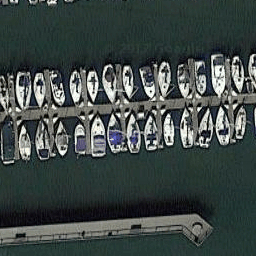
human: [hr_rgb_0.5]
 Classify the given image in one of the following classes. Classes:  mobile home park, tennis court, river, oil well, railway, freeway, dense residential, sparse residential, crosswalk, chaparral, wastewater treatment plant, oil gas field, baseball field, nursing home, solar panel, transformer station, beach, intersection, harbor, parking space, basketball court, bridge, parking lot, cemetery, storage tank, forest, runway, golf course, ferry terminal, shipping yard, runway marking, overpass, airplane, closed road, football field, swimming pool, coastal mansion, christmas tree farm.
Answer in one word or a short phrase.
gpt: harbor